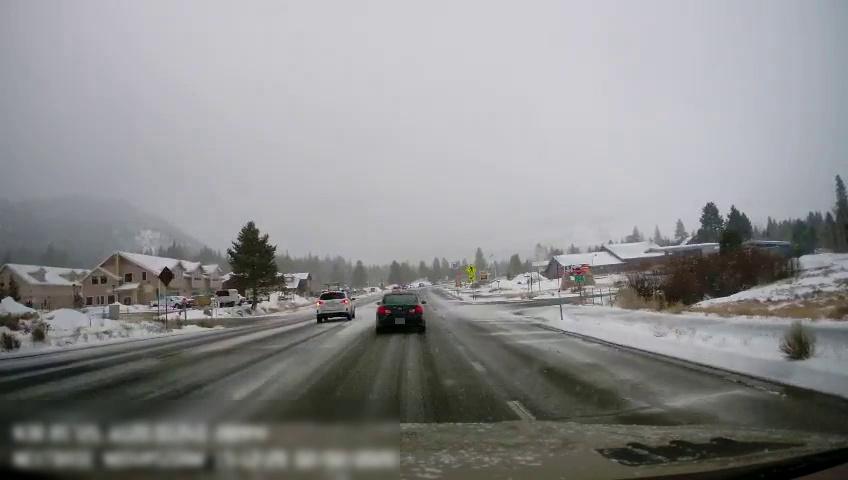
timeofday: Day
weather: Snowy
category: Drivable Space
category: Vehicles | SUV
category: Vehicles | Car
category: Vehicles | Truck
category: Vehicles | Truck
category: Vehicles | Truck
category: Vehicles | Van
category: Vehicles | Truck
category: Traffic | Signs